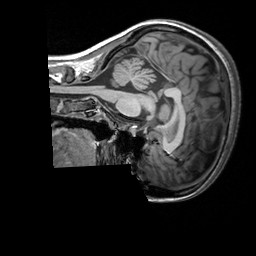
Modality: T1w
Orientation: sagittal
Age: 27
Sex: female
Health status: healthy
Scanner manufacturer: siemens
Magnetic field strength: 3 T
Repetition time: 2.3 s
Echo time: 0.00303 s